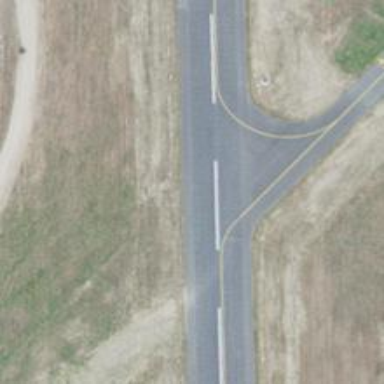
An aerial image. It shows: Asphalt runway at the airport.